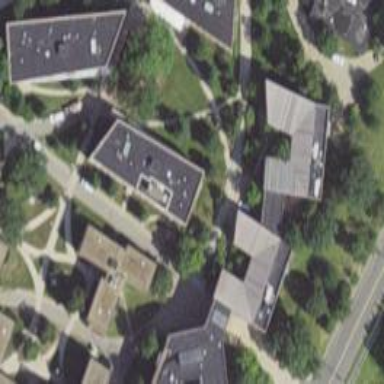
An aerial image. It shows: Residential building part of university campus.